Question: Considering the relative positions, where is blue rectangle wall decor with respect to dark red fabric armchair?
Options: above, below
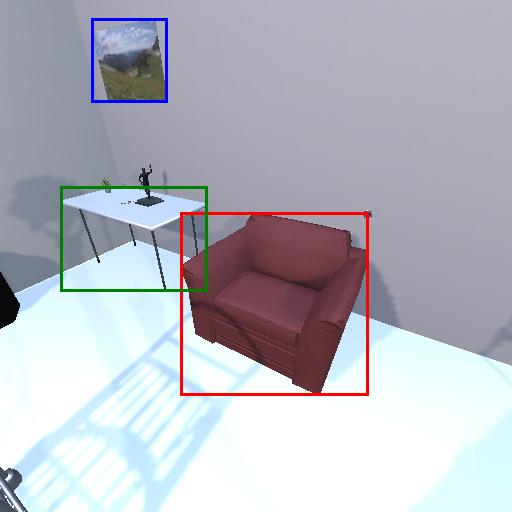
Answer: above